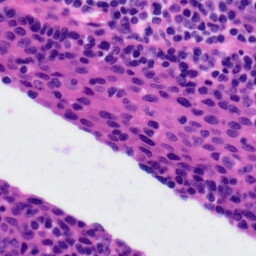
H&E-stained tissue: Tonsil